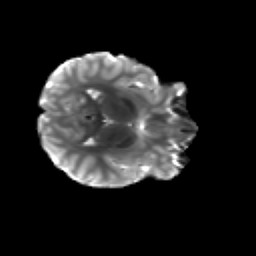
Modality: T2w
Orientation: axial
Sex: female
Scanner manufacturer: siemens
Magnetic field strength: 3 T
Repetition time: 5 s
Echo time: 0.071 s